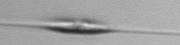
Label: Cylindrotheca